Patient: sex F, age 65
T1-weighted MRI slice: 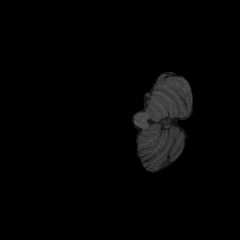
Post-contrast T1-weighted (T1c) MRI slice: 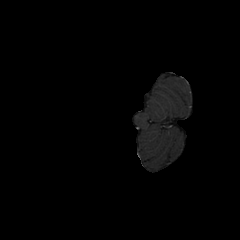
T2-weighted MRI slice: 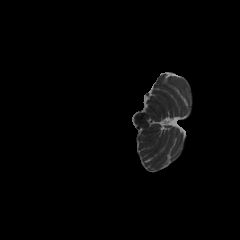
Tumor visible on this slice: no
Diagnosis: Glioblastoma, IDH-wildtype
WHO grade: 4